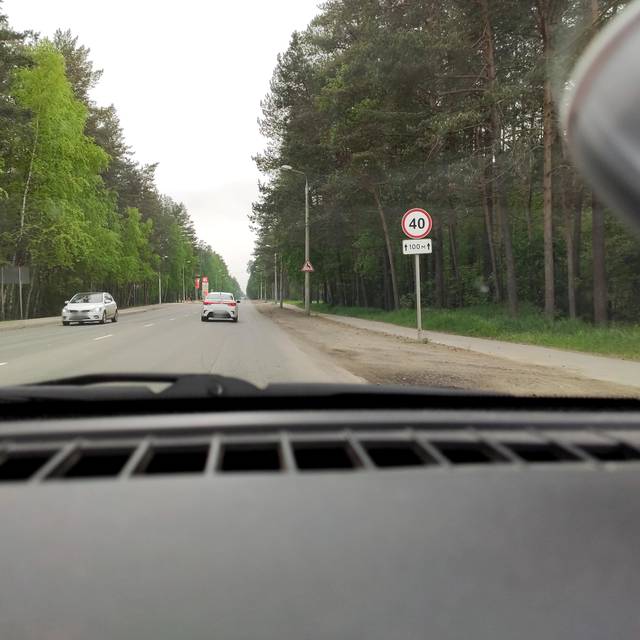
Region: Russia
Coordinates: 58.048, 56.212